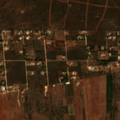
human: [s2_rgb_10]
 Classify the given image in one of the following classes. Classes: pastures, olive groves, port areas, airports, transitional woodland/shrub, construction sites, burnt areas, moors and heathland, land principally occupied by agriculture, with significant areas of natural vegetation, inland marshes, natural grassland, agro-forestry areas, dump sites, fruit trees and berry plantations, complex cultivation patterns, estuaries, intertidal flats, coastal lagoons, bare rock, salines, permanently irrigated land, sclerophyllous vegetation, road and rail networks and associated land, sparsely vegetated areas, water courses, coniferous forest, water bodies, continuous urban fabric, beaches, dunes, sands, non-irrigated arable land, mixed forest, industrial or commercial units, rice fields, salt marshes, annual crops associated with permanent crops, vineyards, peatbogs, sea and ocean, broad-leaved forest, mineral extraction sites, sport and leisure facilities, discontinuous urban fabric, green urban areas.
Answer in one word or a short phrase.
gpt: non-irrigated arable land, fruit trees and berry plantations, complex cultivation patterns, sclerophyllous vegetation